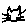
Label: cat